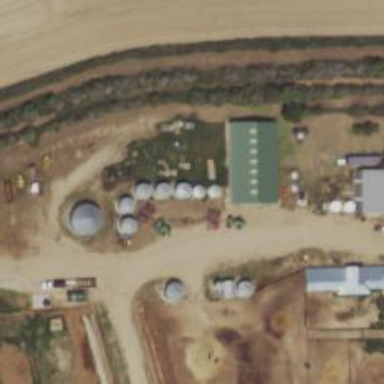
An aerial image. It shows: Silo.